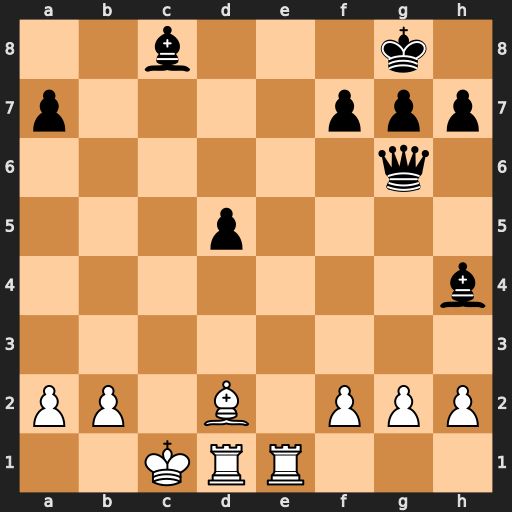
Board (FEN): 2b3k1/p4ppp/6q1/3p4/7b/8/PP1B1PPP/2KRR3
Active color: w
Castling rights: -
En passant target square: -
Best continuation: Re8#